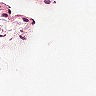
Metastatic tissue present: no